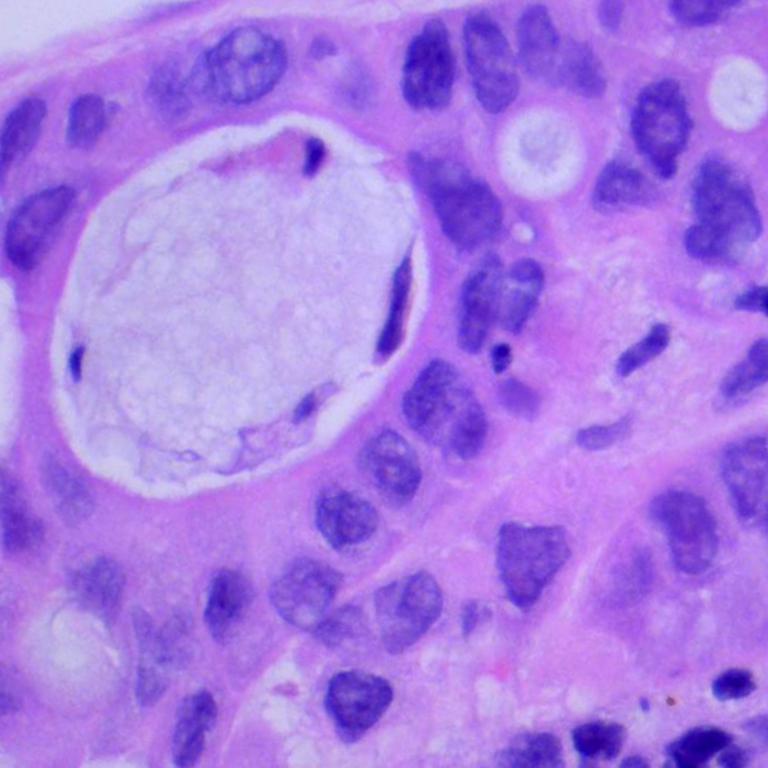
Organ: lung
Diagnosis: adenocarcinomas